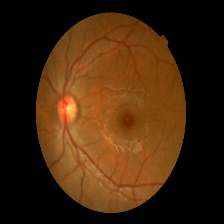
Diabetic retinopathy grade: Mild